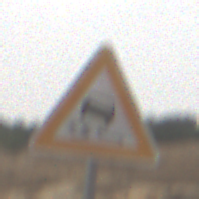
Verkehrszeichen: SchleuderOderRutschgefahr
Umgebung: Outdoor, Nature
Tageszeit: MorningAfternoon
Wetter: Overcast
Licht: Natural
Jahreszeit: NotSpecified
Kontrast: LowContrast